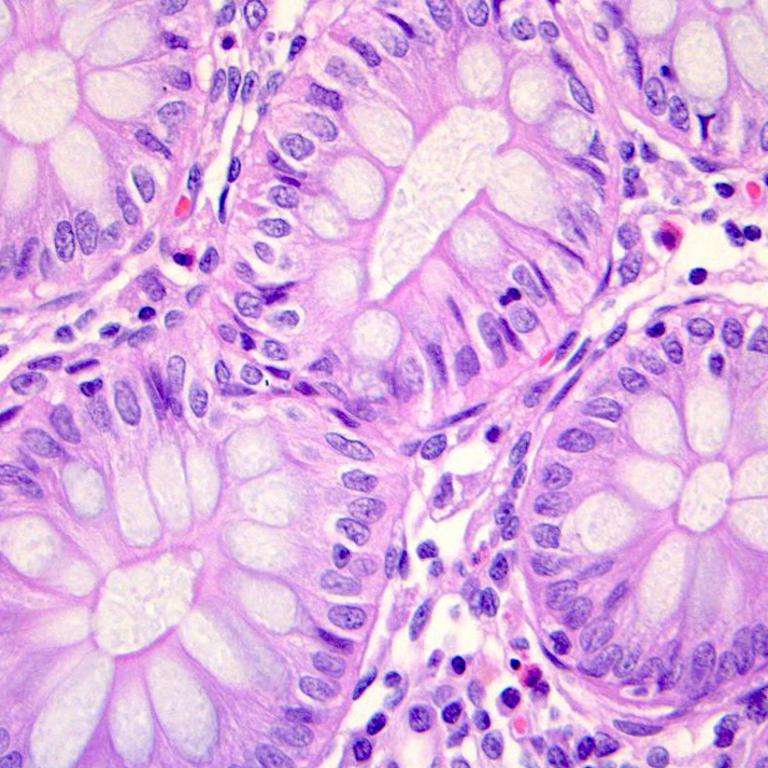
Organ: colon
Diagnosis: benign